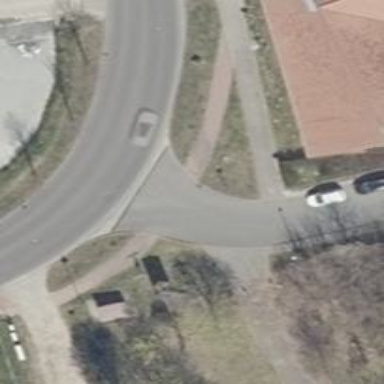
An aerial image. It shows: Service road with asphalt surface and no sidewalk.